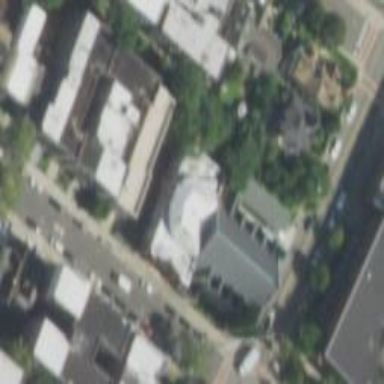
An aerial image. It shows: Building that serves as place of worship.